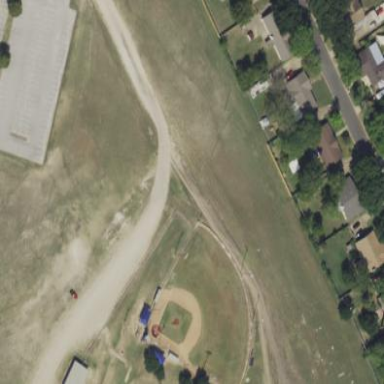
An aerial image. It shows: Baseball pitch for leisure land activities.